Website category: book
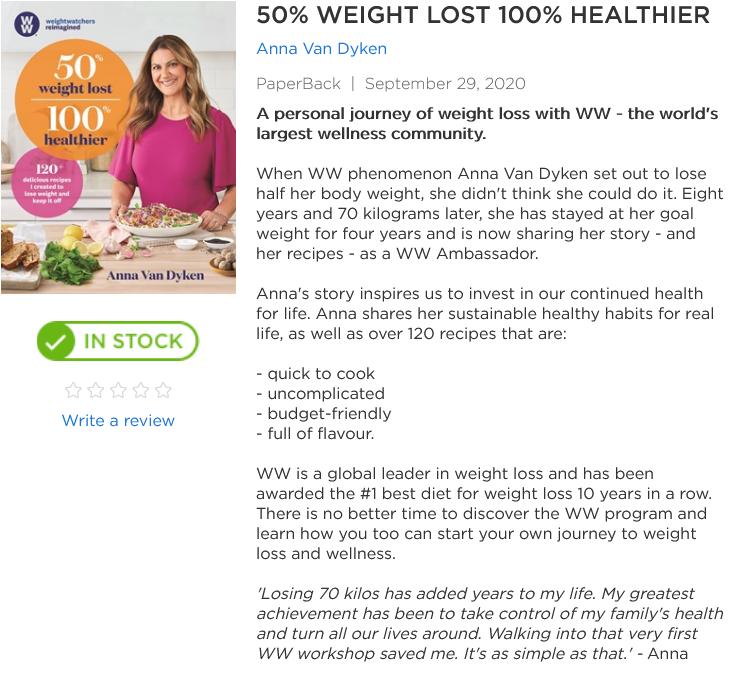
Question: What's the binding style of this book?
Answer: PaperBack

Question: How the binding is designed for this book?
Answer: PaperBack

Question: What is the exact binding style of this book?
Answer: PaperBack

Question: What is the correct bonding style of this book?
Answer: PaperBack

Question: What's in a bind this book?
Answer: PaperBack

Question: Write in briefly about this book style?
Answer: PaperBack

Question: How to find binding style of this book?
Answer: PaperBack

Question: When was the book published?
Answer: September 29, 2020

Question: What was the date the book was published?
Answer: September 29, 2020

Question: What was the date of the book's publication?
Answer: September 29, 2020

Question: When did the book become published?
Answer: September 29, 2020

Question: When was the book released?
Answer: September 29, 2020

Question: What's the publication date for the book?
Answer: September 29, 2020